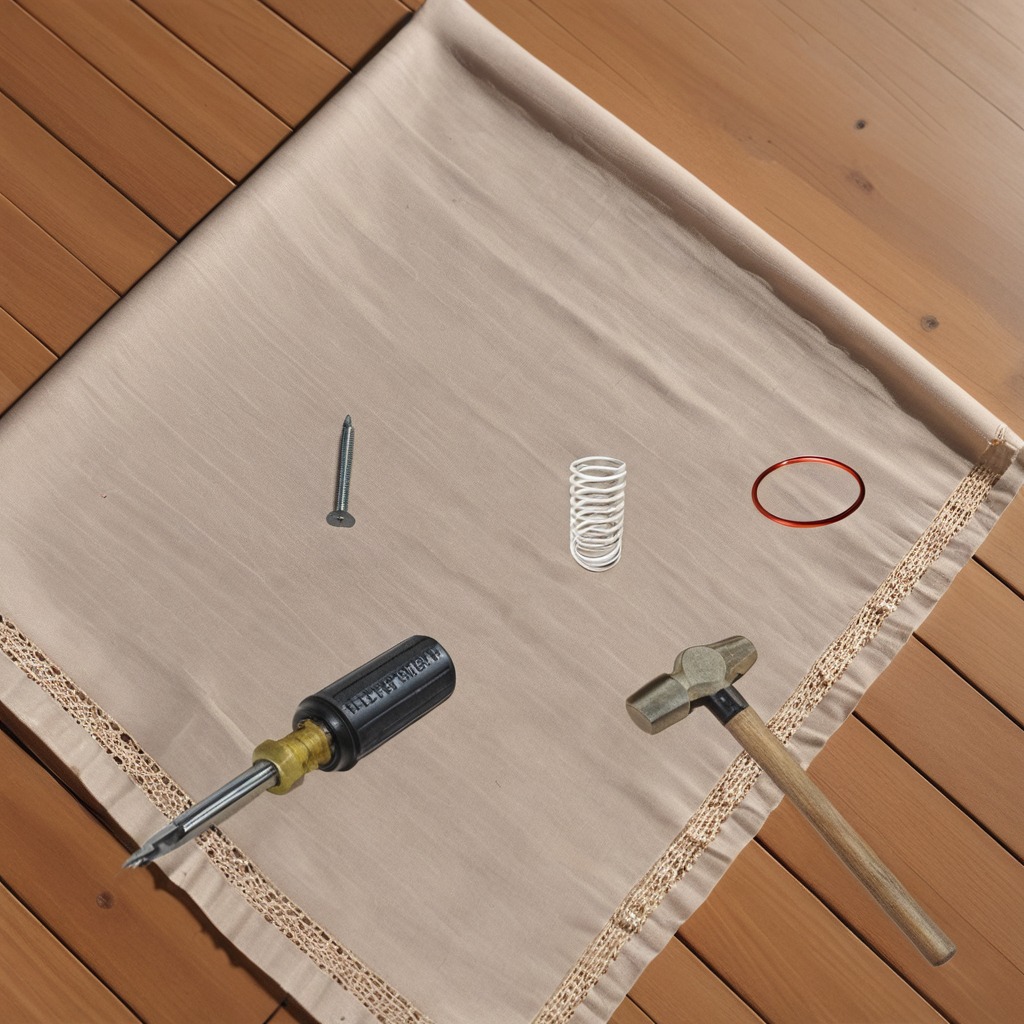
A rubber Oring, a hammer, an iron nail, a coiled metal spring, and a screwdriver are lying on the wooden table.